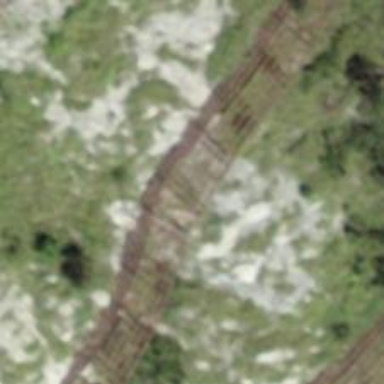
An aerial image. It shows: Fence designed for avalanche protection.